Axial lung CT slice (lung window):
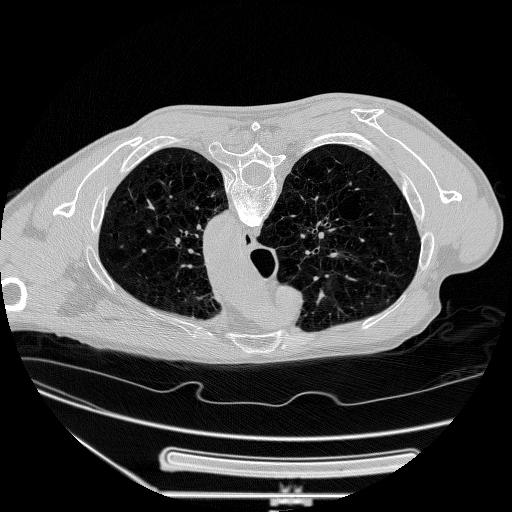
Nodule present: no